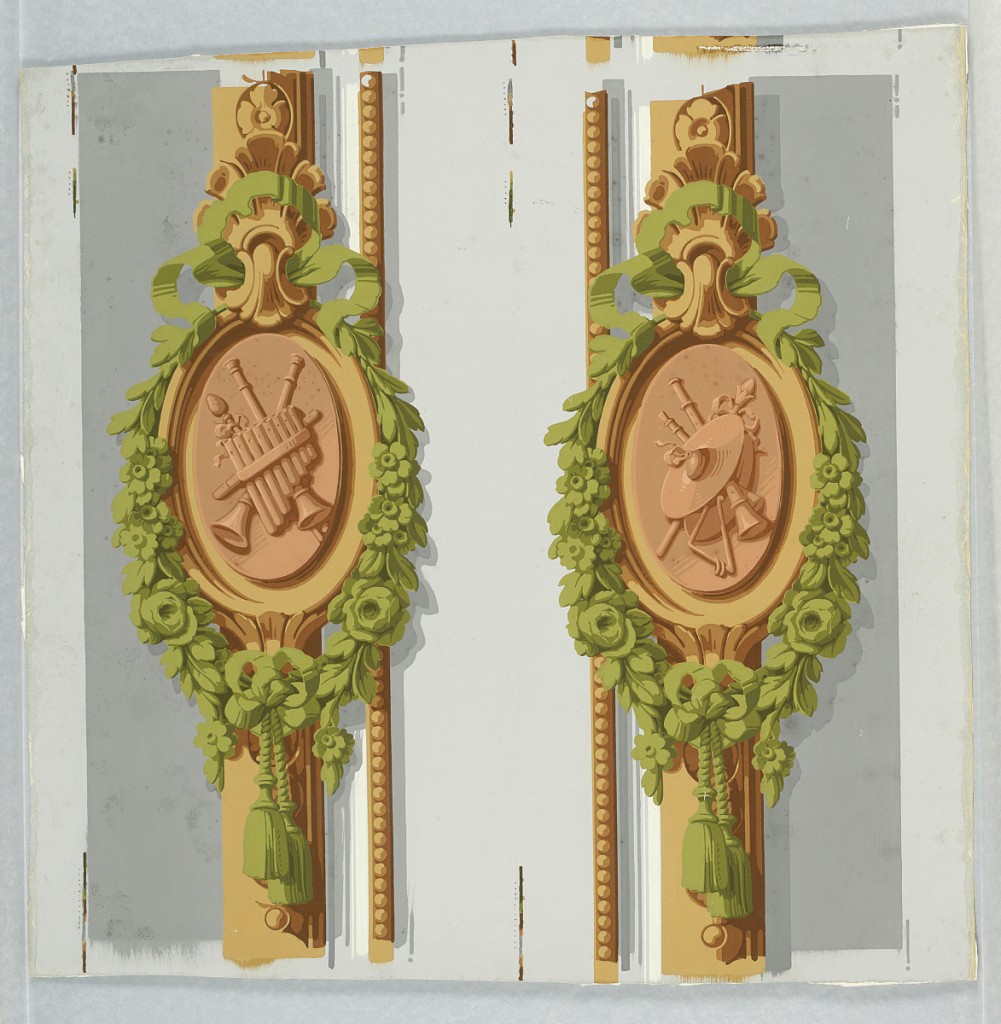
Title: Louis XVI or Trianon
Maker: Jules Desfossé, French, active 1851 - 1863
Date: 1851–65
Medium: Block-printed paper
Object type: Border
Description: Two separate foliate medallions, each with tassel in green, containing motif of musical instruments in terra cotta, with beading along one side; on off-white ground.